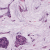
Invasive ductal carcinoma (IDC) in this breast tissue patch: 1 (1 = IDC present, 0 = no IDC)